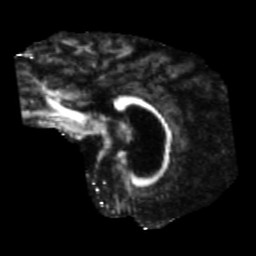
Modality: FA
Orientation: sagittal
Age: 71
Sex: male
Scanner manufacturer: siemens
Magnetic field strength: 3 T
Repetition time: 5.47 s
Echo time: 0.0854 s